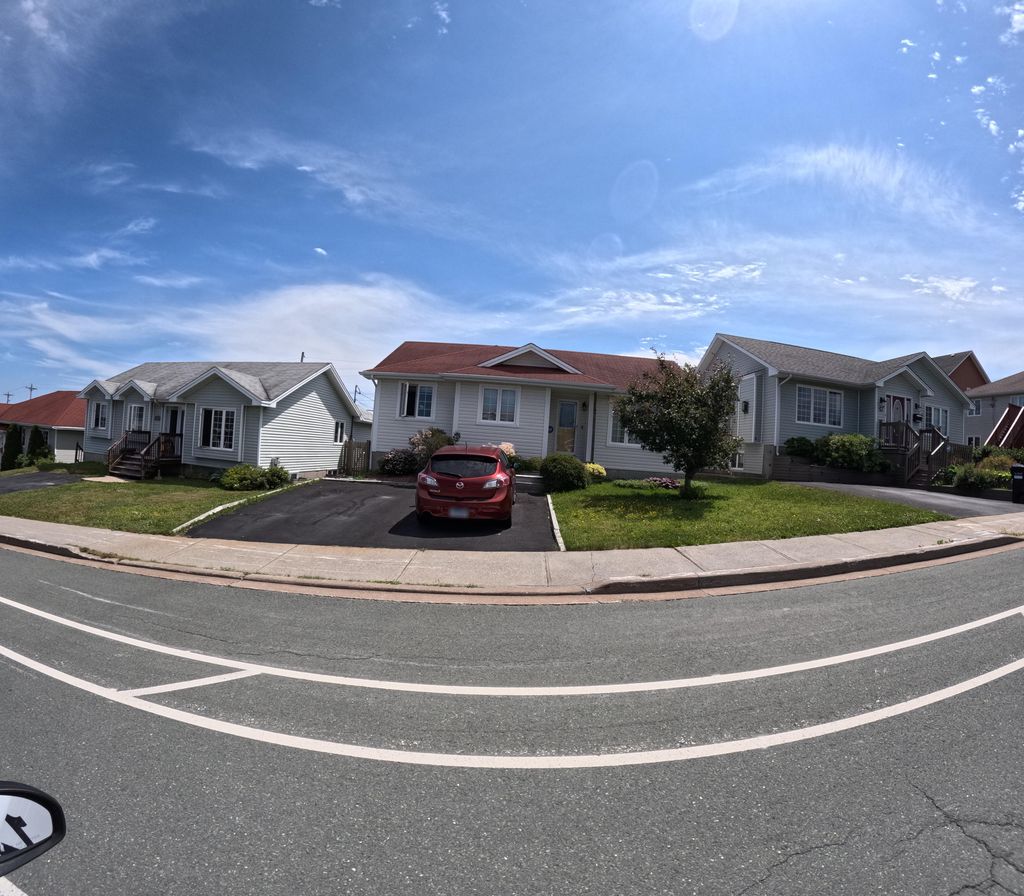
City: st_johns